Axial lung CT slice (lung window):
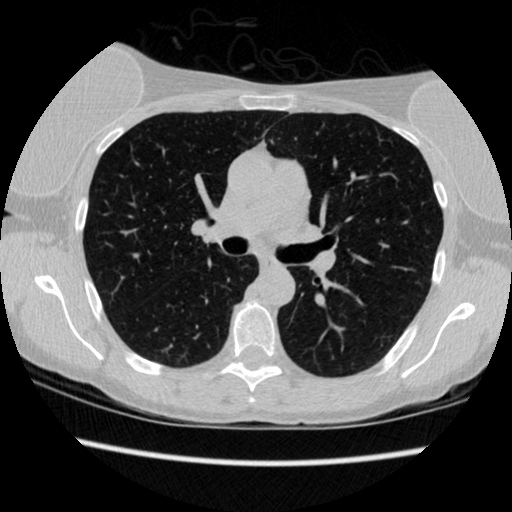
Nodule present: no